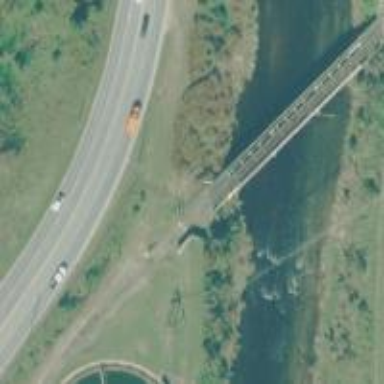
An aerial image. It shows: Railway spur bridge over rail line.